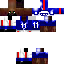
A male human skin with dark skin, wearing brown bald dressed in a blue hoodie and black pants, featuring a closed mouth.